Field crop: maize
Growth stage: 2
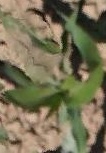
Species: maize